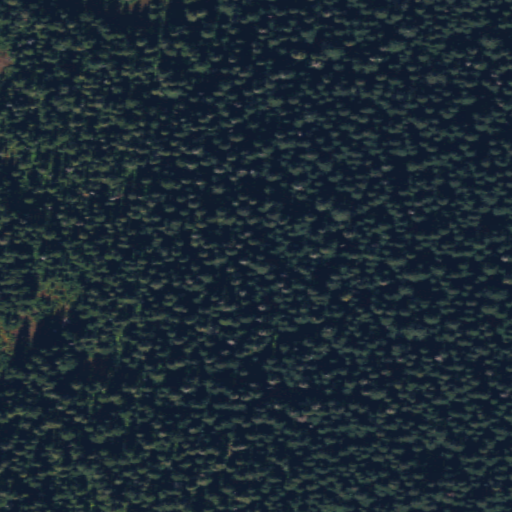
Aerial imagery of gap in Washington named Beaver Pass containing only evergreen forest